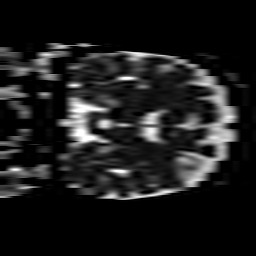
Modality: ADC
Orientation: coronal
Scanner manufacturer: philips
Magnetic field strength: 3 T
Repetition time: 4.303 s
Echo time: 0.06042 s